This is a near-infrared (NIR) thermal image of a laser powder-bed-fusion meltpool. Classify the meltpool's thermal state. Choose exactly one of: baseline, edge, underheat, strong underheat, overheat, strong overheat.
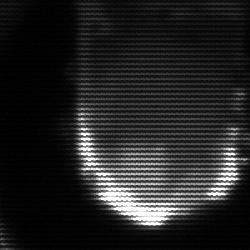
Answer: baseline